Field crop: maize
Growth stage: 1
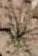
Species: salsola